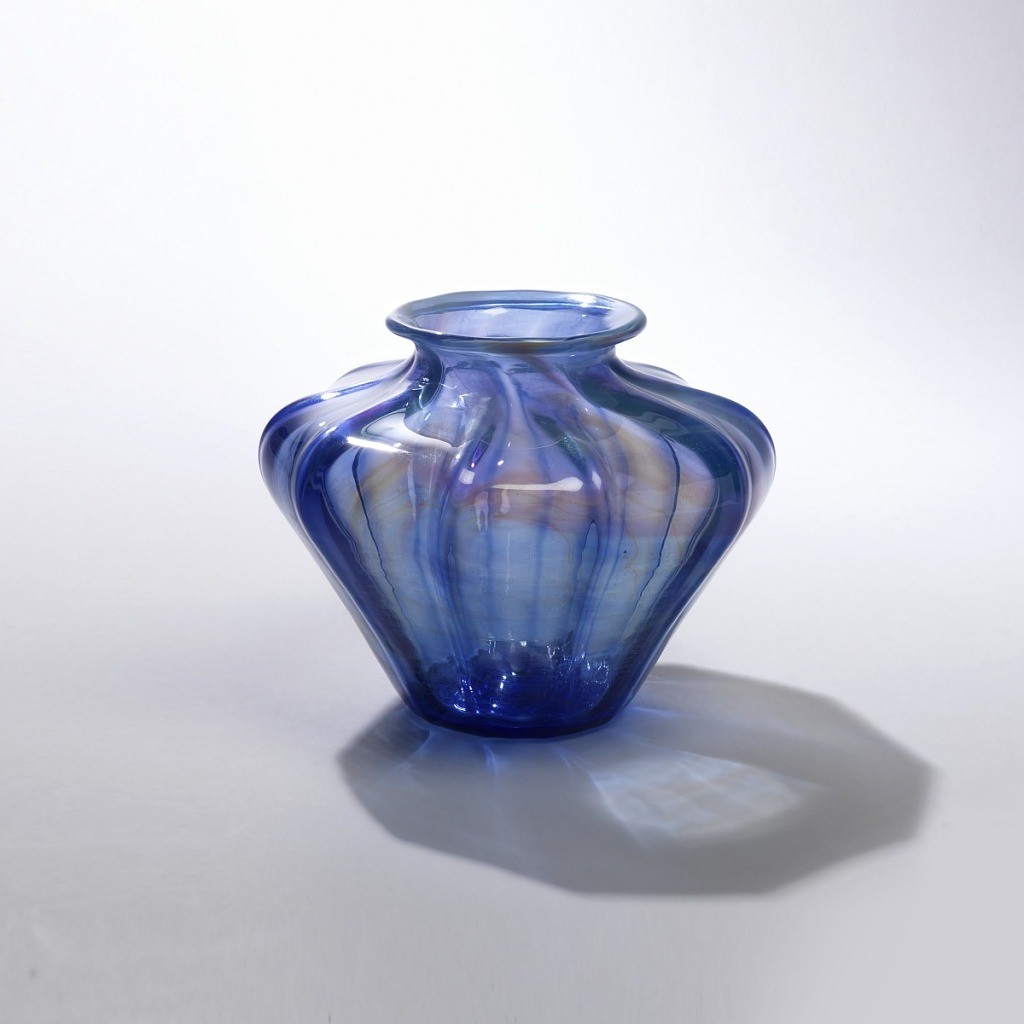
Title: Vase
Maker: Louis Comfort Tiffany, American, 1848–1933
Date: ca. 1900
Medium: moulded "Favrile" glass
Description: Transparent deep blue ombréed with lighter milky blue and traces of lavender, rose and amber. Broad pronounced shoulder; short neck; flaring lip; ten ribs from neck to footless base of tapered body.